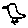
Label: bird